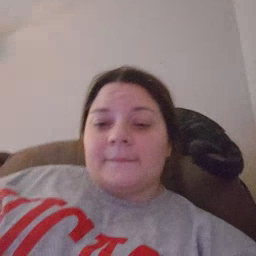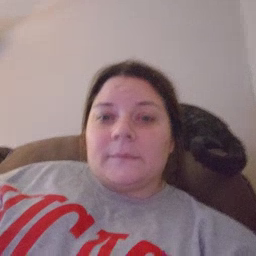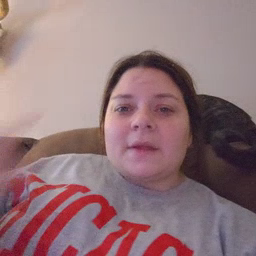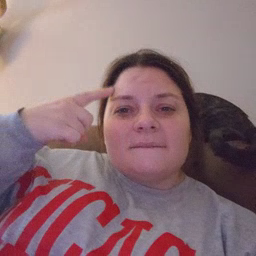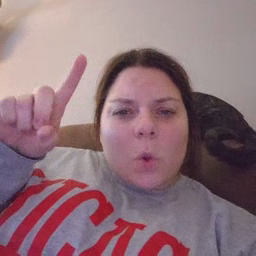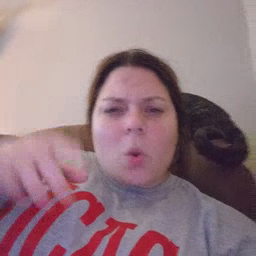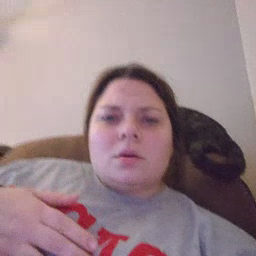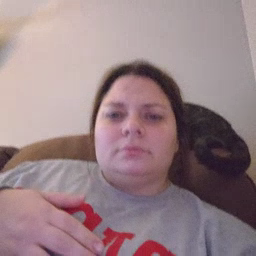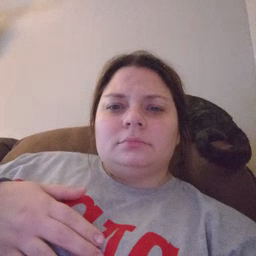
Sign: for